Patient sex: F
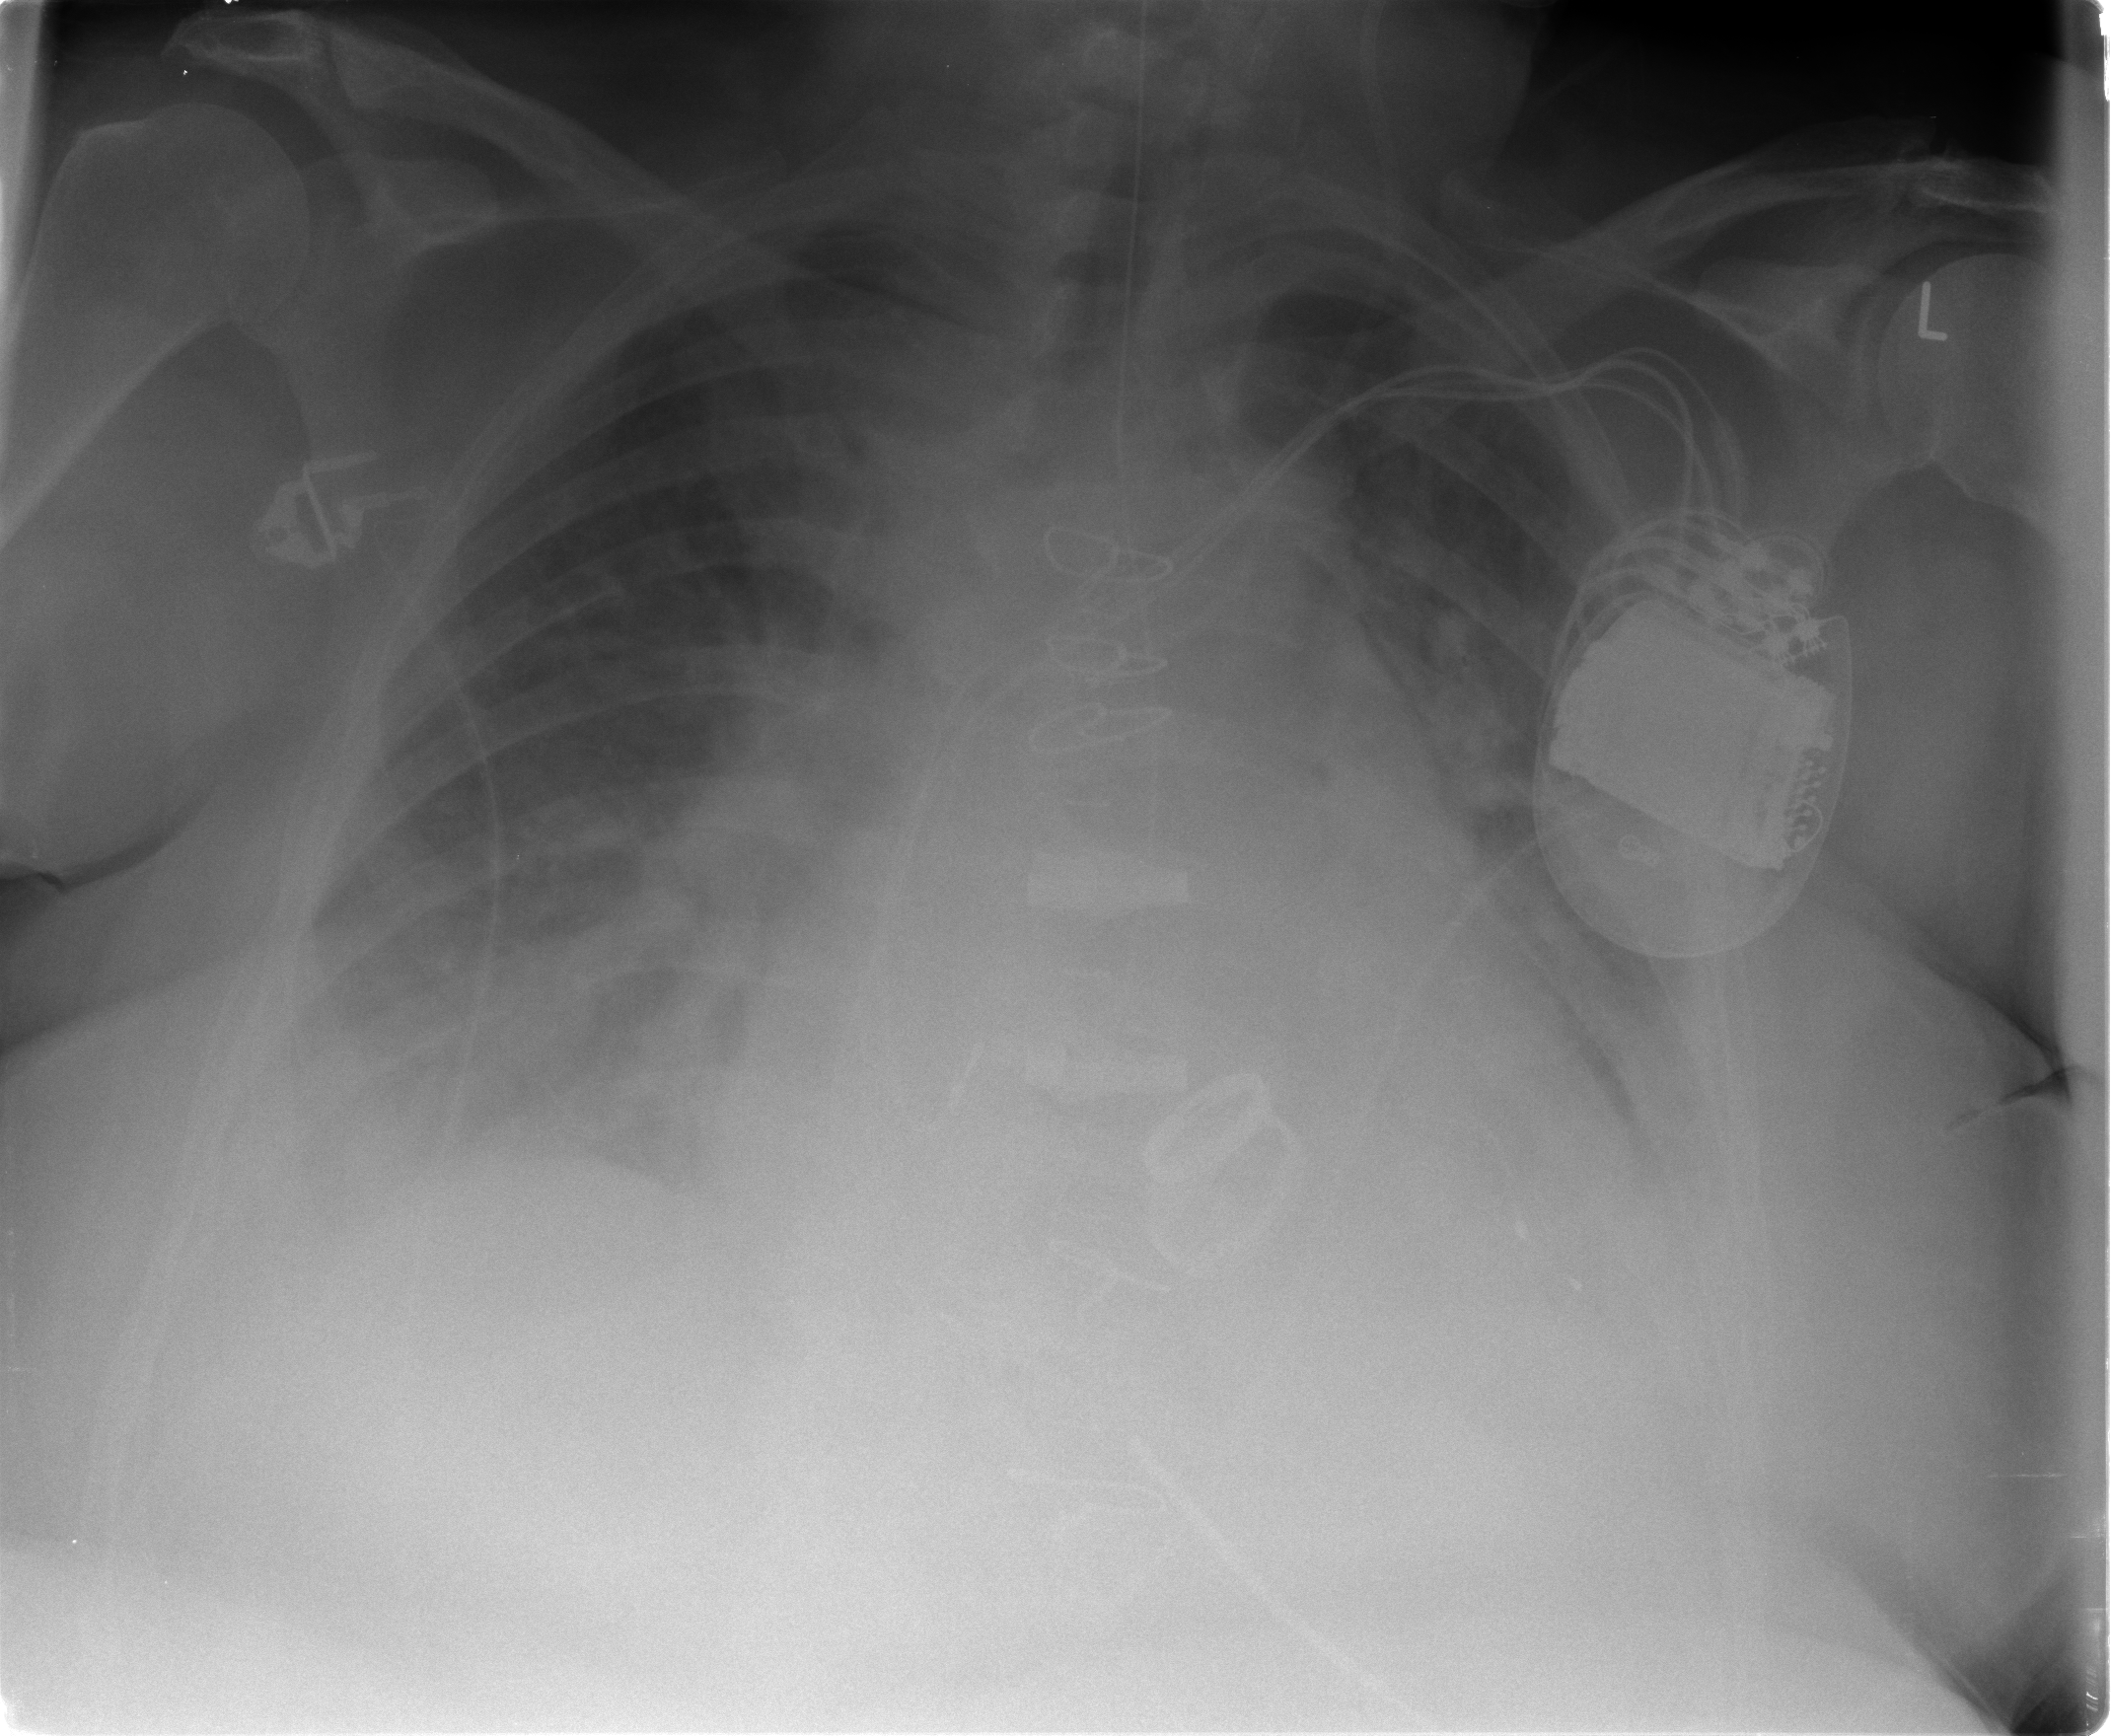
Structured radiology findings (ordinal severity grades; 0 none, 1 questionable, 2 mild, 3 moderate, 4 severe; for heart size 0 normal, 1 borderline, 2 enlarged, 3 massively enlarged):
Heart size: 2
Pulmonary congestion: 2
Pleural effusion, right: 2
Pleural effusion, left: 2
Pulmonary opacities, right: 2
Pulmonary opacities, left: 0
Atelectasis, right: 3
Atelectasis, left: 2